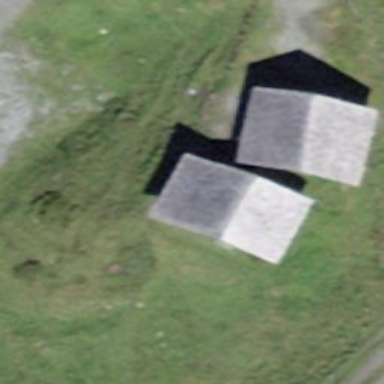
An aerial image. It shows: Cabin.